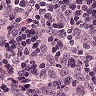
Metastatic tissue present: no